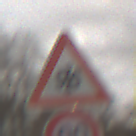
Verkehrszeichen: SchneeOderEisglaette
Zusatzzeichen unten: Geschwindigkeit90
Umgebung: Outdoor, Nature
Tageszeit: Midday
Wetter: Overcast
Licht: Natural
Jahreszeit: NotSpecified
Kontrast: LowContrast